Interaction volume radius: 5 \u00c5
Interaction volume height: 50 \u00c5
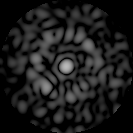
Disorder parameter: 0.8216